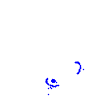
Particle: proton